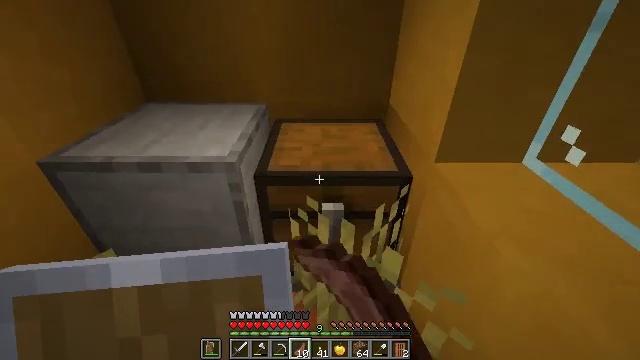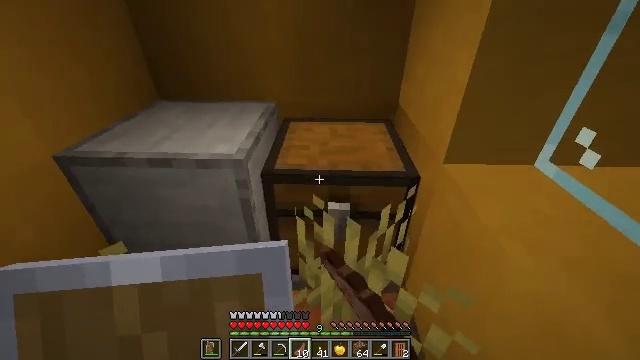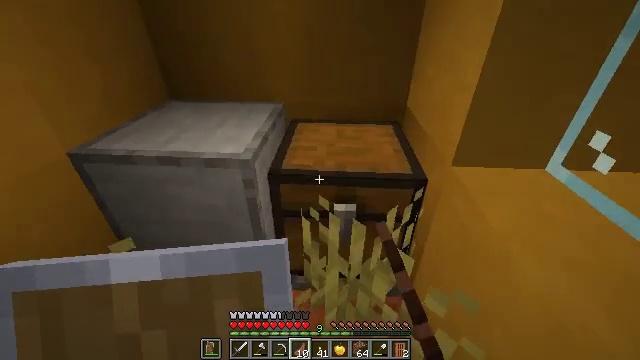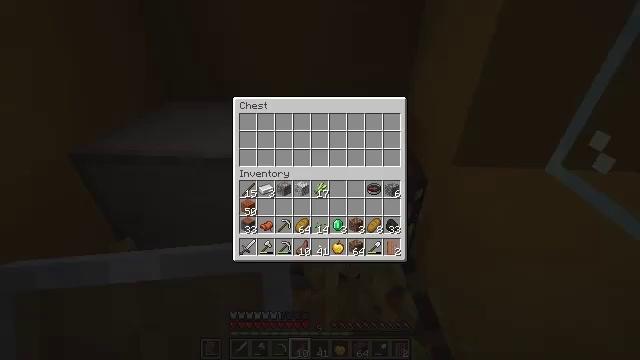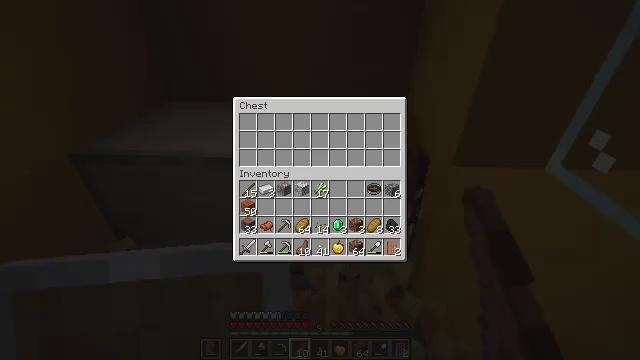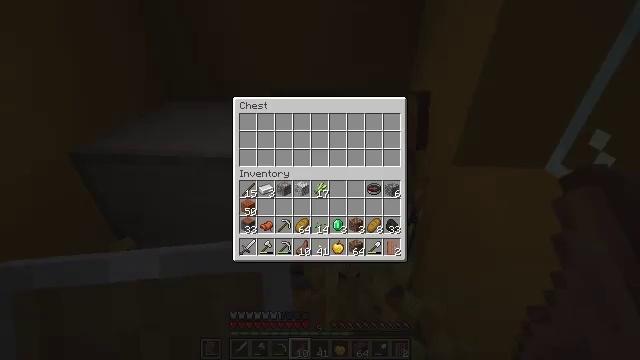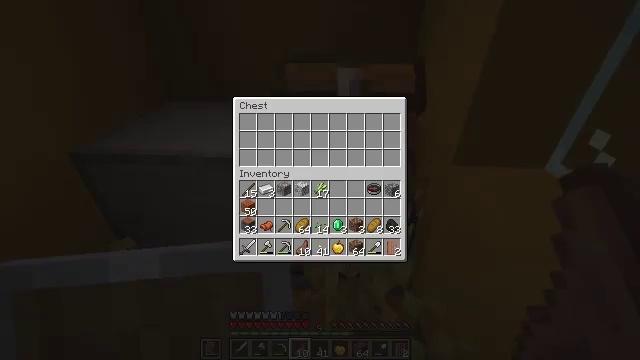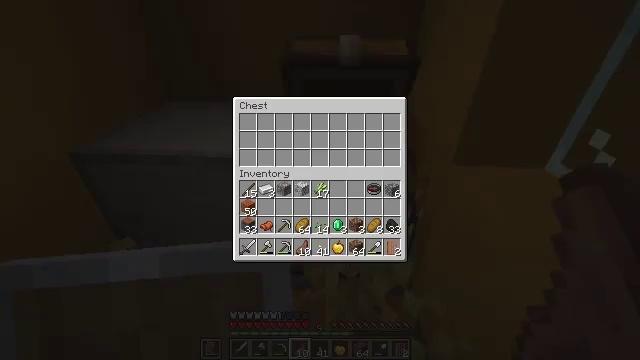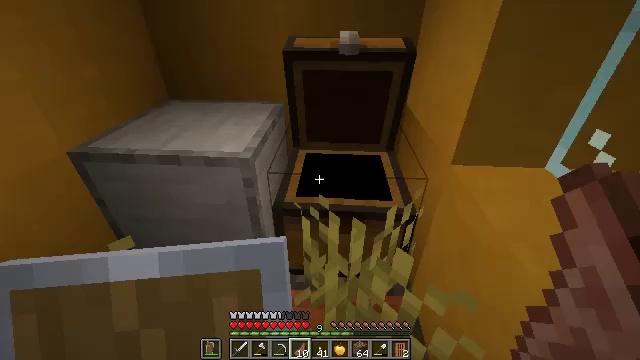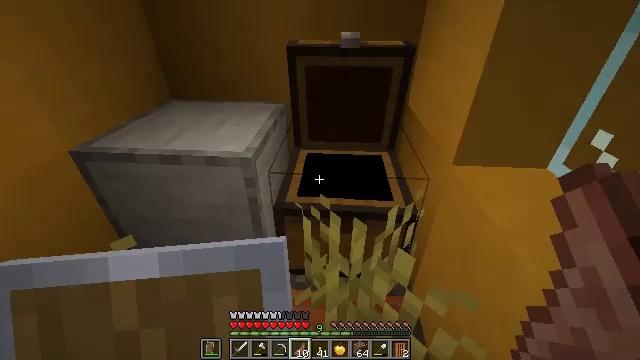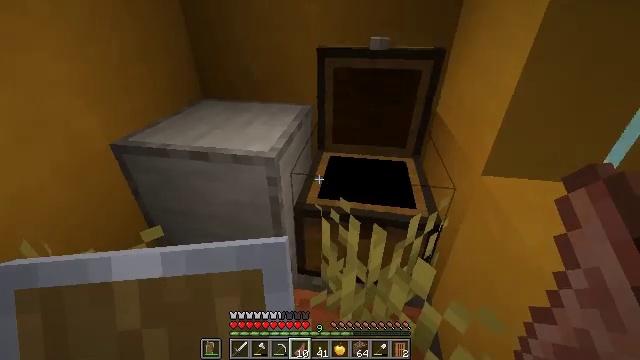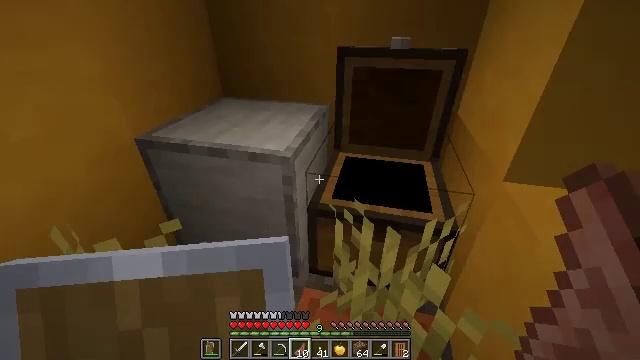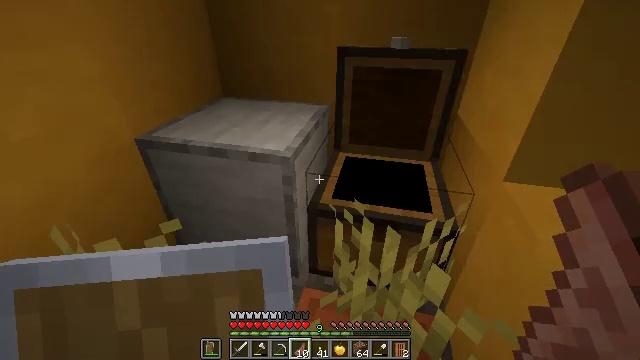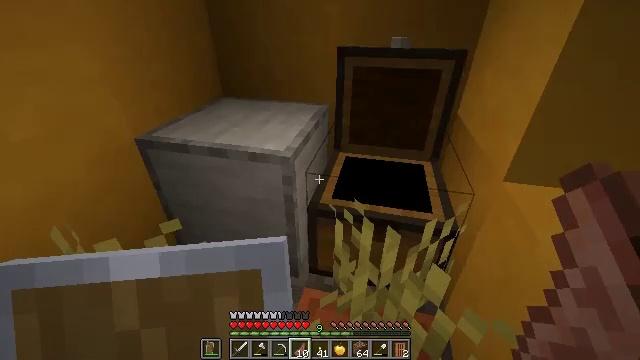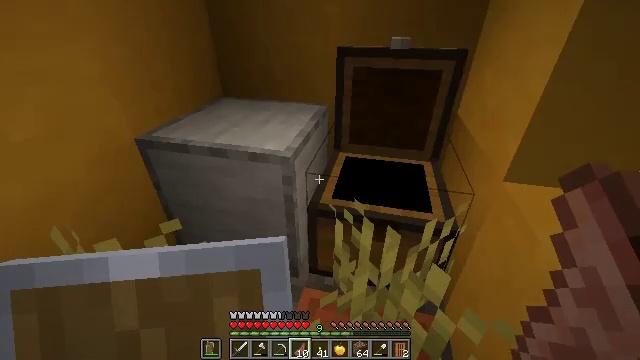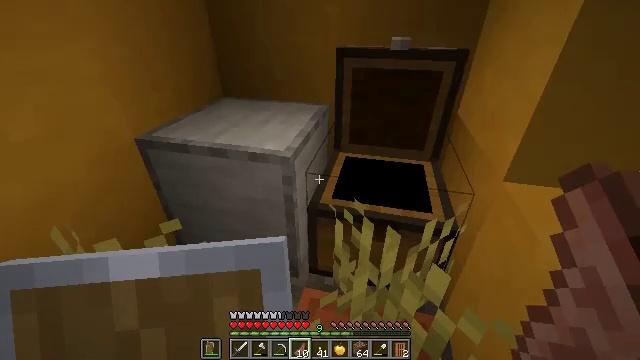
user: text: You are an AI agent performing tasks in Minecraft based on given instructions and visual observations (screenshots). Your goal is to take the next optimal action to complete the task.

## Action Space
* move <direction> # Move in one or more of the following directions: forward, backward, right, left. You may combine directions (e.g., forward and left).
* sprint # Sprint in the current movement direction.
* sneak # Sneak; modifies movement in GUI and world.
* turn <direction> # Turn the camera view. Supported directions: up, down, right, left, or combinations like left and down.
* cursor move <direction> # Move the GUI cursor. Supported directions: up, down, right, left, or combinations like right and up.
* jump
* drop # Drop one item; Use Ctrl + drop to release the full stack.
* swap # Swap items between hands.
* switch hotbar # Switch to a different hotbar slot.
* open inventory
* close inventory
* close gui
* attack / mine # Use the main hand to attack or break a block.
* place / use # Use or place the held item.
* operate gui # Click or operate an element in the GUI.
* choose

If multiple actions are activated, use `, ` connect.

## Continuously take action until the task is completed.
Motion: motion action
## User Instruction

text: Mine the smooth stone.
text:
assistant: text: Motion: turn left
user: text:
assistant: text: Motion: turn left
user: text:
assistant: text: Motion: open gui
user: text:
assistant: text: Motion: no_op
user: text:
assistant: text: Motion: no_op
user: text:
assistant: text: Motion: no_op
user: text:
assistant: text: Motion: no_op
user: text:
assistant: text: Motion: no_op
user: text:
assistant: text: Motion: close gui
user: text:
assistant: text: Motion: turn left, open inventory
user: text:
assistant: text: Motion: turn left, open inventory
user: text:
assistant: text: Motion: no_op
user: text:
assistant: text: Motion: no_op
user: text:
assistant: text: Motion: no_op
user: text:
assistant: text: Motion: no_op
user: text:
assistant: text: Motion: no_op
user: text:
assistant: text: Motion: no_op
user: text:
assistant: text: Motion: no_op
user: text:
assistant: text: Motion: no_op
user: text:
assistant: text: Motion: no_op
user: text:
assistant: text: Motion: no_op
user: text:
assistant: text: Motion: turn left
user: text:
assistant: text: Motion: turn left and down
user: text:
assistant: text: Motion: no_op
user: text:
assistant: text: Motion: no_op
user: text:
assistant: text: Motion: attack / mine
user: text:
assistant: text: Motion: attack / mine
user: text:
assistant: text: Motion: attack / mine
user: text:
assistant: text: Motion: attack / mine
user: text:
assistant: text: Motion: attack / mine